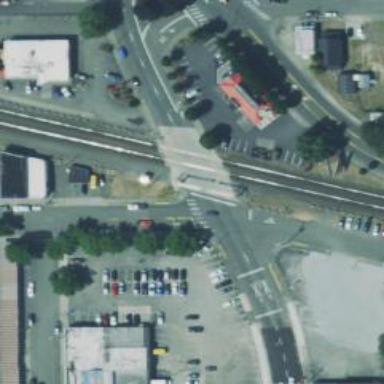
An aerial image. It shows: Railway crossing with lights and diagonal stripes.